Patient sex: M
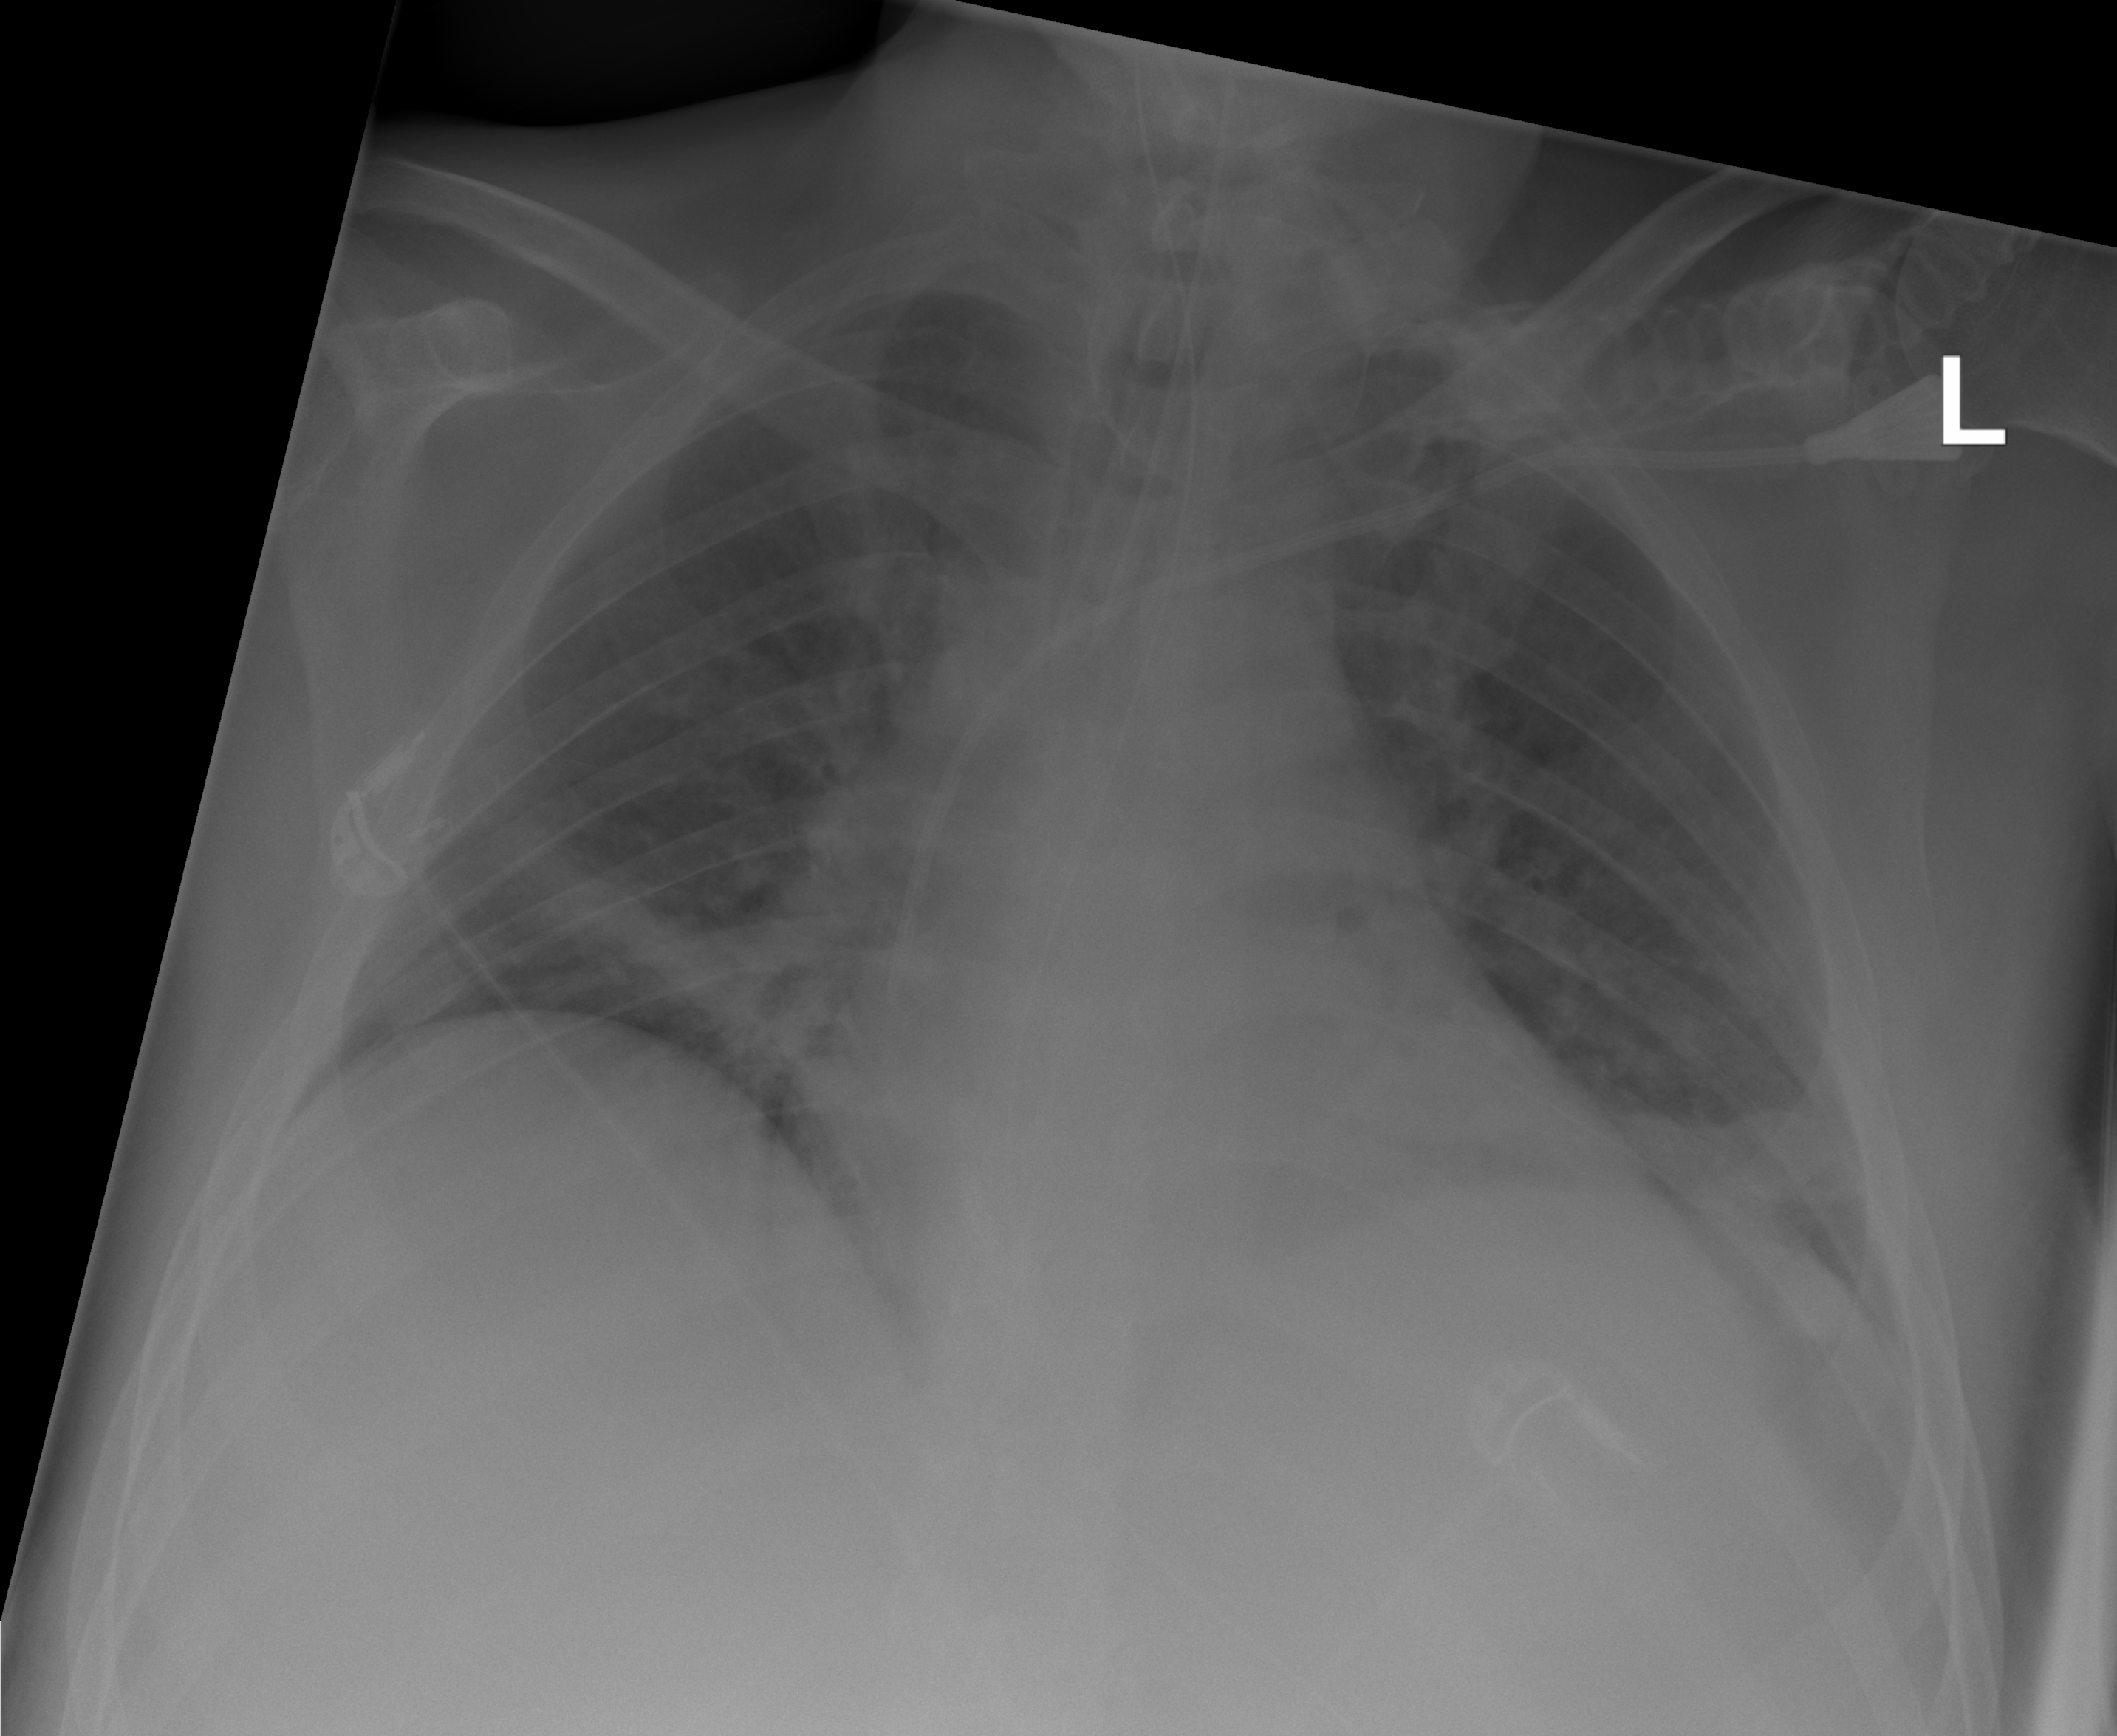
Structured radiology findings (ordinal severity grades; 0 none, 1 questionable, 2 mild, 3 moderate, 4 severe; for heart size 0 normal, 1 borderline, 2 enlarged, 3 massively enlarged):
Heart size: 2
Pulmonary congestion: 2
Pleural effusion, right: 0
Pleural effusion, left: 2
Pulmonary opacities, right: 2
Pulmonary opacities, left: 2
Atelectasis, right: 2
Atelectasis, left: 2